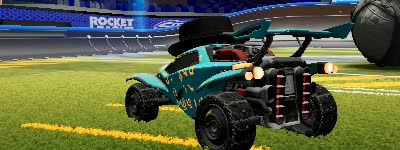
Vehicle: octane